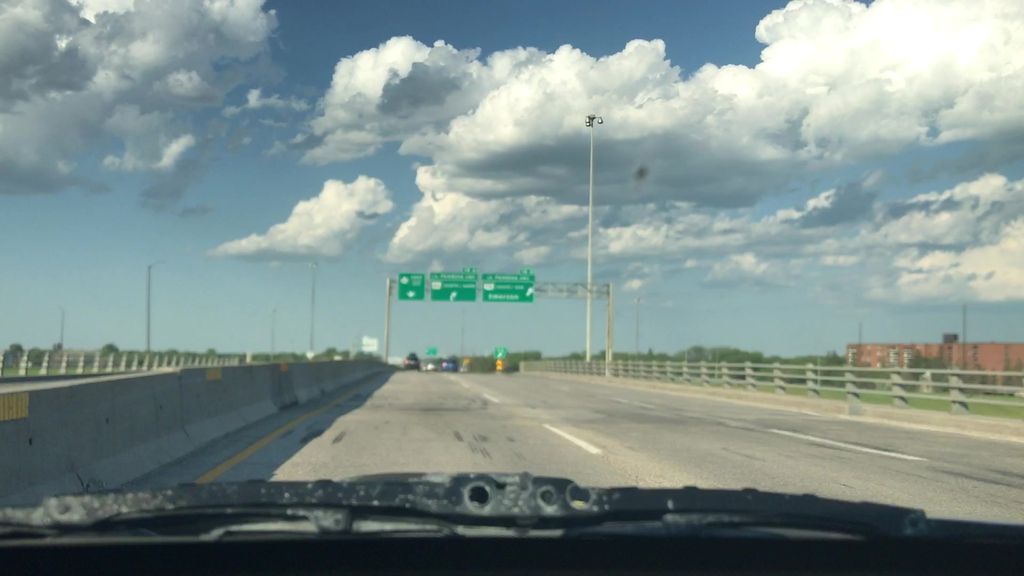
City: winnipeg